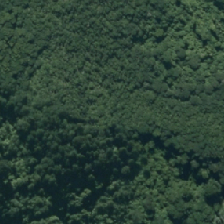
Land cover: manuka_kanuka